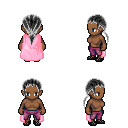
a pixel art fantasy rpg character, female body template, human, dark skin, pink cape, magenta pants, gray ponytail hairstyle, ghillies, four views (front, back, left, right), 2x2 character sprite sheet, small pixel art, hard edges, no anti-aliasing